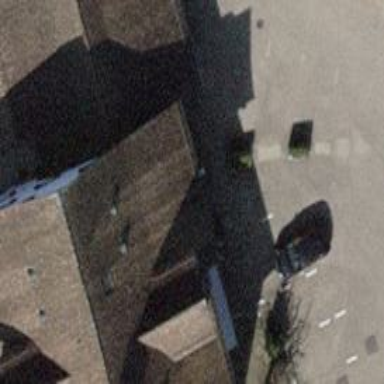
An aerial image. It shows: Furniture shop.